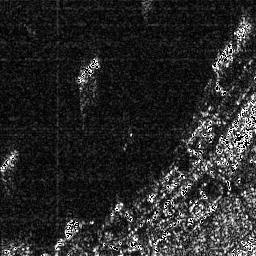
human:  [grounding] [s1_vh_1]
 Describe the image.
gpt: In the satellite image, there is  <ref>1 medium ship </ref> <box>[[28, 21, 40, 33, 0]]</box> located at top,  <ref>1 small ship </ref> <box>[[0, 57, 7, 67, 0]]</box> located at left,  <ref>1 medium ship </ref> <box>[[82, 15, 90, 27, 0]]</box> located at top right.